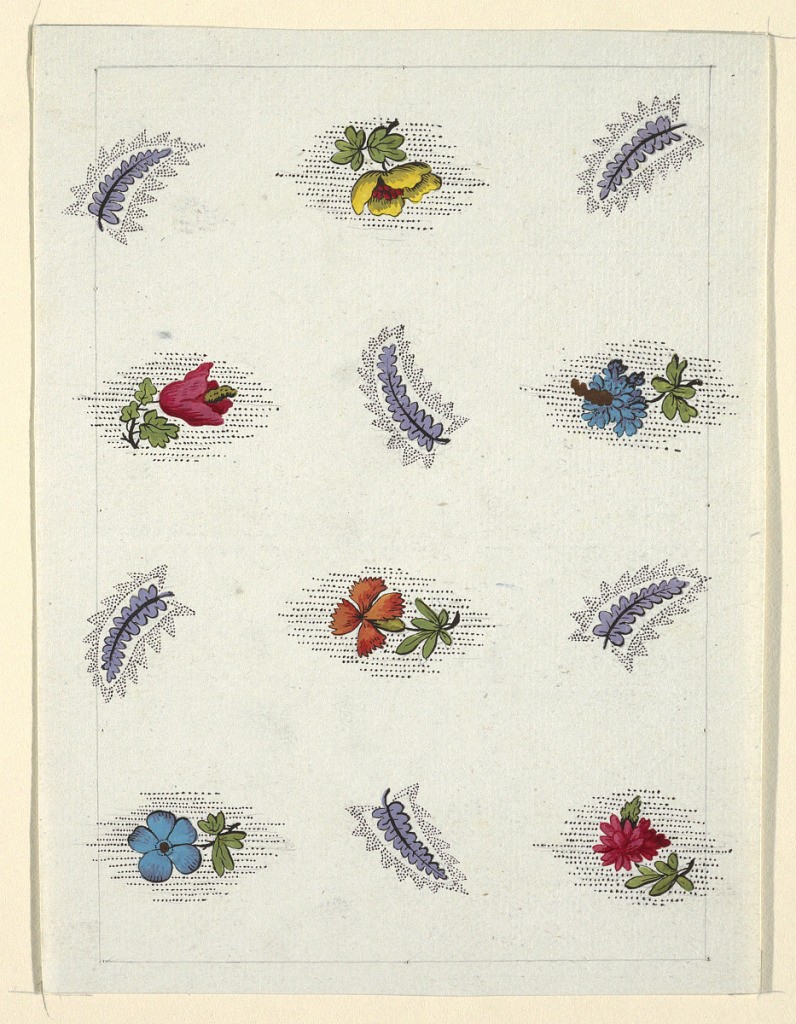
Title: Floral design for printed textile
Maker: Louis-Albert DuBois, Swiss, 1752–1818
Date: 1800–1818
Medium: Brush and gouache, graphite on white wove paper
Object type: Drawing
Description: Scattered flower and leaf designs accented with fine dotted pattern.